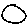
Label: circle